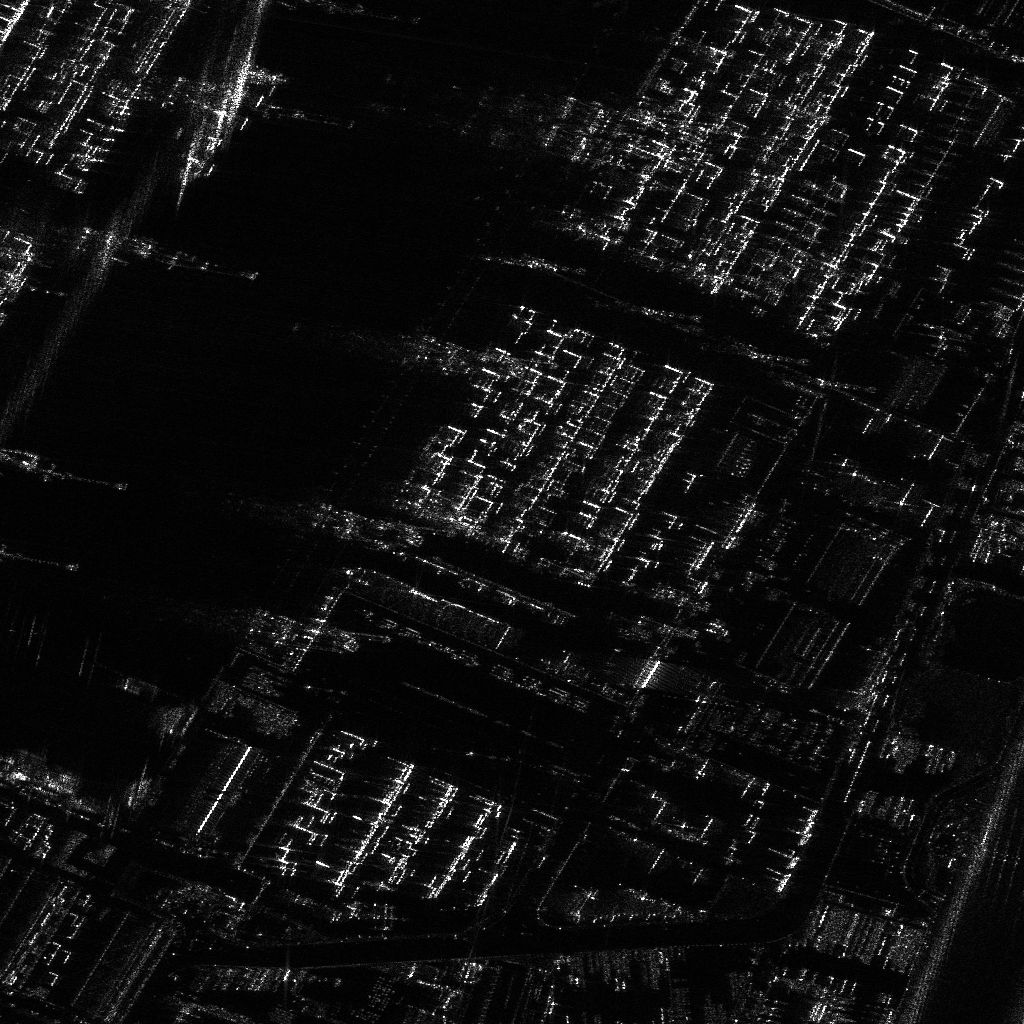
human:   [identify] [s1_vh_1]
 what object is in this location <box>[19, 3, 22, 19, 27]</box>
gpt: <ref>1 medium ore-oil at the top left</ref>